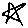
Label: star